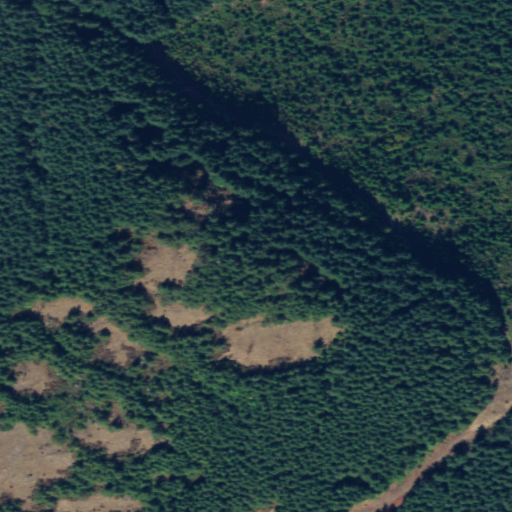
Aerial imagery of mountain in Washington named Green Hill containing evergreen forest, mixed forest, shrub, and grassland